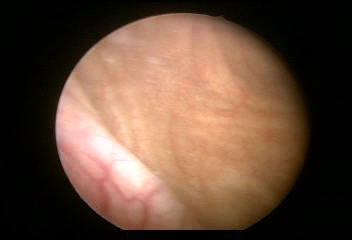
Modality: WLC
Class: Normal mucosa
Bladder cancer association: No